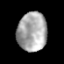
Tissue: prostate
Cell type: T cells
Senescence score: 0.3488
Nuclear area (px): 1130
Mean DAPI intensity: 167.973